Field crop: maize
Growth stage: 2
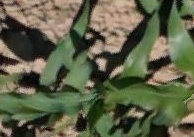
Species: maize